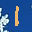
Label: 1